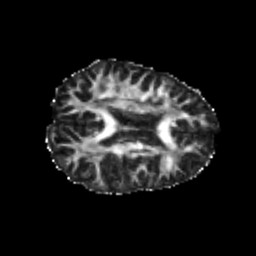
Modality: FA
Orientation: axial
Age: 20
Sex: female
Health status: healthy
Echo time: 0.074 s